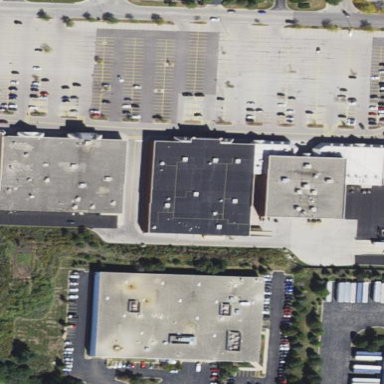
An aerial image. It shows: Retail building.